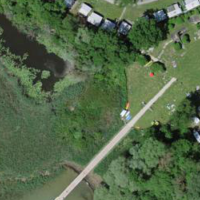
EUNIS habitat code: 16
Species observed at this site:
Lythrum salicaria
Viviparus viviparus
Lymnaea stagnalis